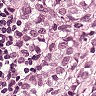
Metastatic tissue present: yes